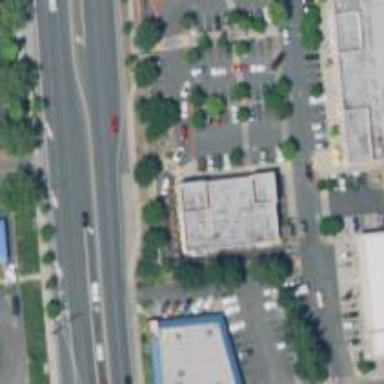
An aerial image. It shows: Retail area.